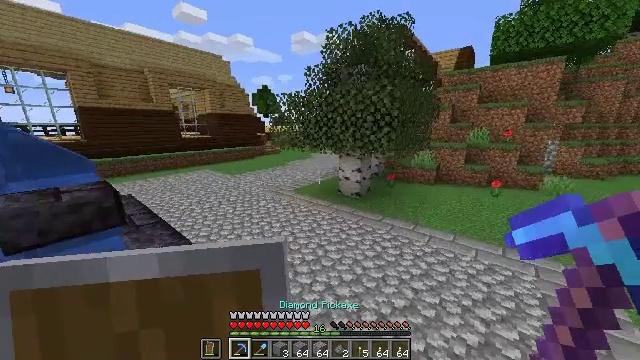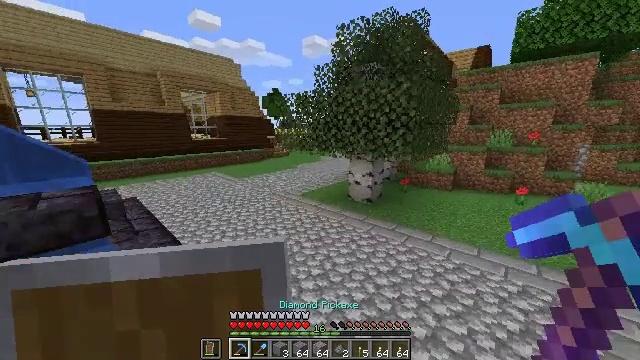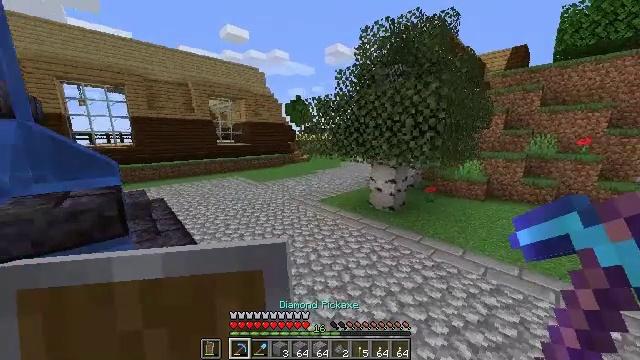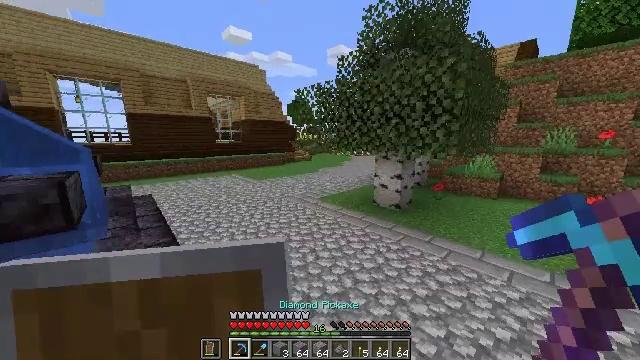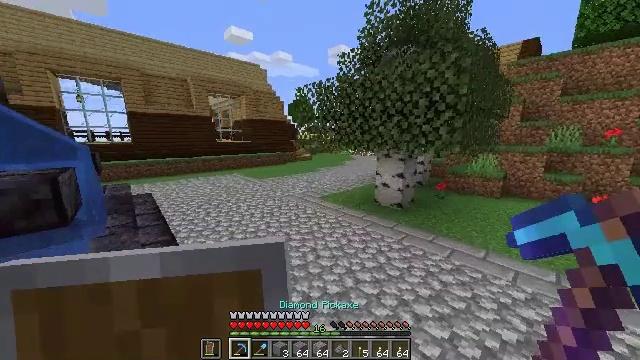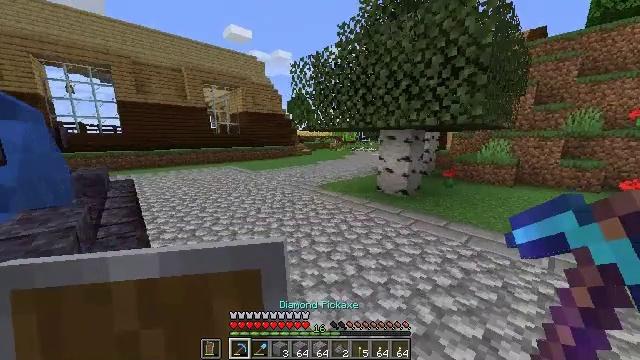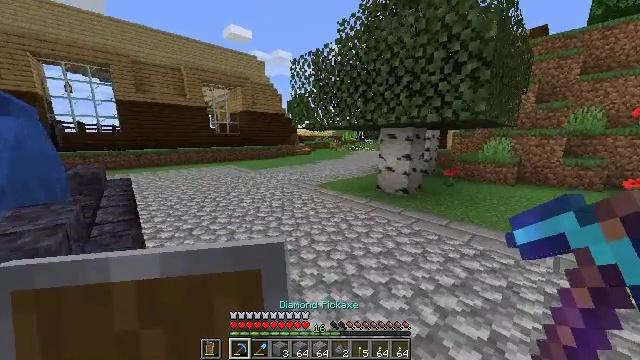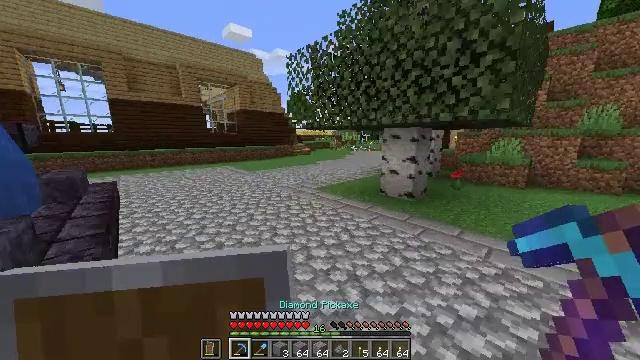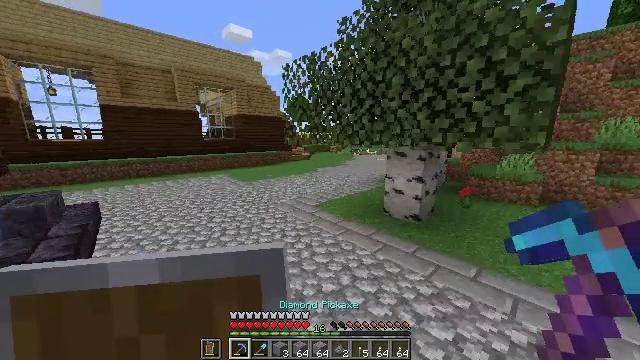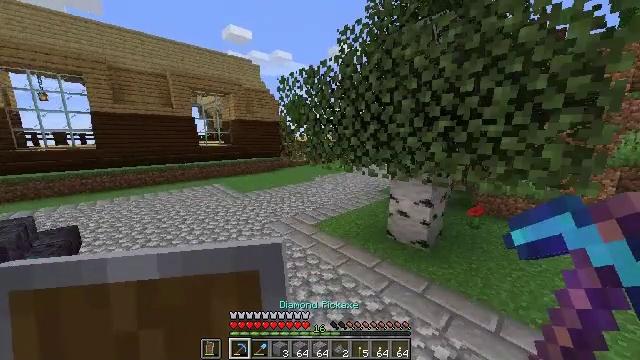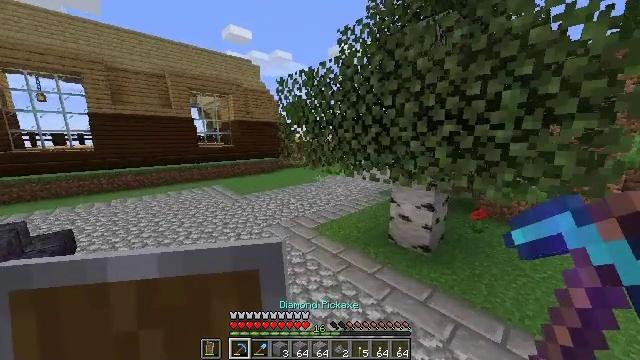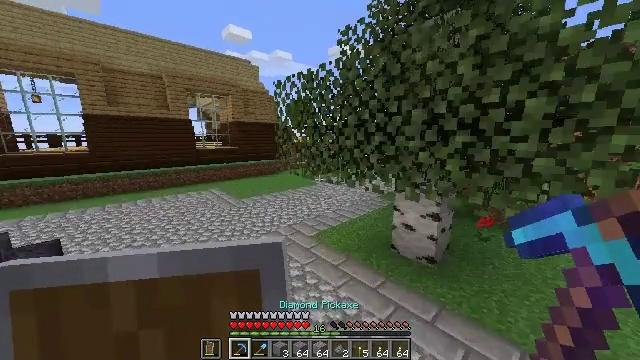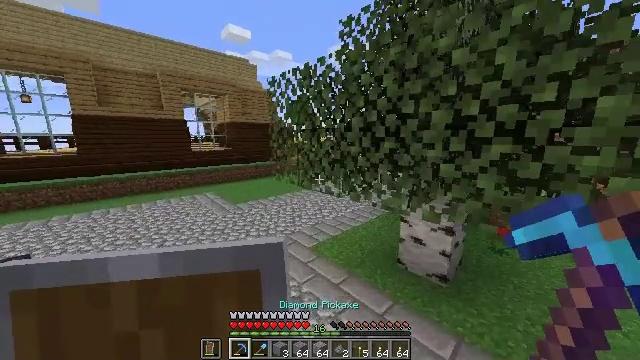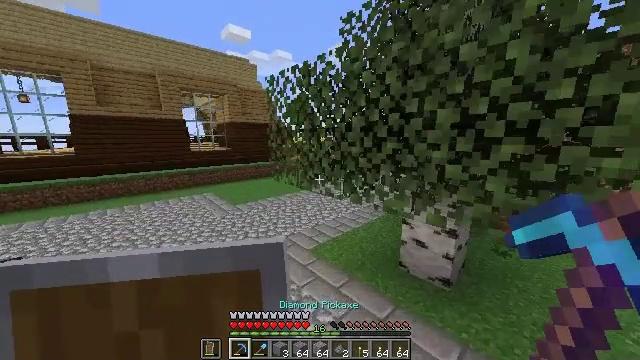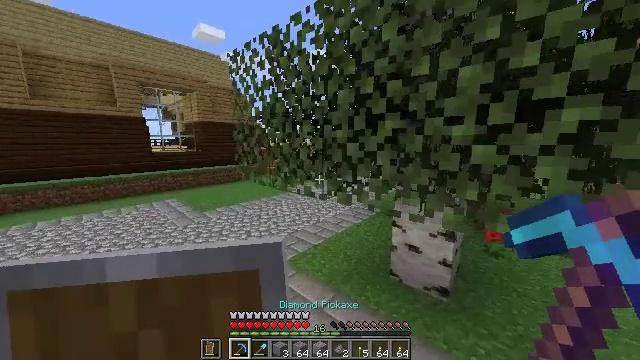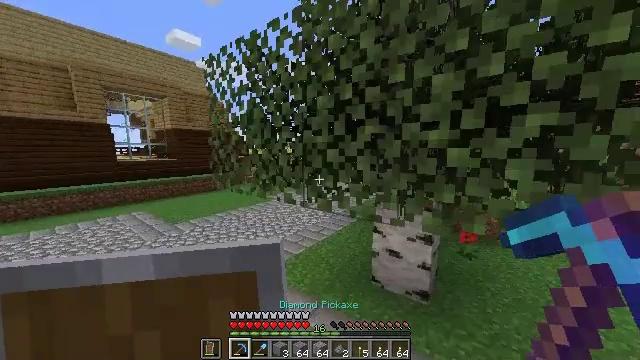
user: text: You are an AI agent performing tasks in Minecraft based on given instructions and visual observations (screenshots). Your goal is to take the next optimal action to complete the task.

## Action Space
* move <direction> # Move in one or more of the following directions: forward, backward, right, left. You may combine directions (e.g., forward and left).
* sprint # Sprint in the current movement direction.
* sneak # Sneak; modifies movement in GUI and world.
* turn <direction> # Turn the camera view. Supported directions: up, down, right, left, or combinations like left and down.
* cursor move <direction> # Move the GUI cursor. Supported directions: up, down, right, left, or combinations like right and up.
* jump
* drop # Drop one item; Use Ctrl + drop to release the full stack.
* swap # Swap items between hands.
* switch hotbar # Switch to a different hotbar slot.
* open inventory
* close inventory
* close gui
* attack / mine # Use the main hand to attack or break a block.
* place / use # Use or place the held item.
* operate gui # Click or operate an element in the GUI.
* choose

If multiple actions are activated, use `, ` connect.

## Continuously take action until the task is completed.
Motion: motion action
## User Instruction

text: Make polished diorite with diorite blocks.
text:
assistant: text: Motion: move forward, turn left, jump
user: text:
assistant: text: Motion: move forward, turn left and up, jump
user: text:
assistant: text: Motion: move forward, jump
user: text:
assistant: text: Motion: move forward, jump
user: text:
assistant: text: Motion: move forward, jump
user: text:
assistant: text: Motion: move forward, jump
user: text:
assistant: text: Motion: move forward, jump
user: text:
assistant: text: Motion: move forward, jump
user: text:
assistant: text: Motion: move forward, jump
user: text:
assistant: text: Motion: move forward, jump
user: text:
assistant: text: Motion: move forward, jump
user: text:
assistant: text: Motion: move forward, jump
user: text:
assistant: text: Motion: move forward
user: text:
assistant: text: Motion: move forward, turn right and up
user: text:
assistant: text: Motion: move forward, turn right and up
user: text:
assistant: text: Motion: move forward
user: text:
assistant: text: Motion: move forward
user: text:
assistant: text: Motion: move forward
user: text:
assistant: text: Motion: move forward
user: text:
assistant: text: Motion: move forward
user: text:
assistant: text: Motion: move forward
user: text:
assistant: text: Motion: move forward
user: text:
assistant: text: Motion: move forward
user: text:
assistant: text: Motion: move forward, jump
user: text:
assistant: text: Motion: move forward, jump
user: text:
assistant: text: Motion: move forward
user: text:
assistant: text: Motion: move forward, jump
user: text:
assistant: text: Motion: move forward, jump
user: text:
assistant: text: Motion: move forward, jump
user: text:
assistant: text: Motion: move forward, jump